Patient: sex F, age 67
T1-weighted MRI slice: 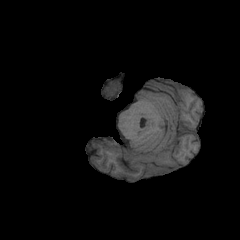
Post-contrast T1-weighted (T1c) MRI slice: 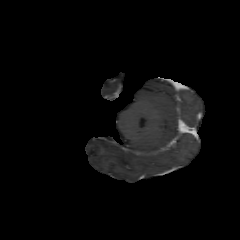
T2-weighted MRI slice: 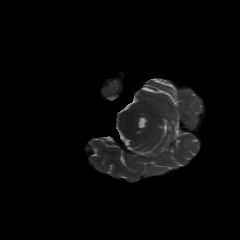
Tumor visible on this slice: no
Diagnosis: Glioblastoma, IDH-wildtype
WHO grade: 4